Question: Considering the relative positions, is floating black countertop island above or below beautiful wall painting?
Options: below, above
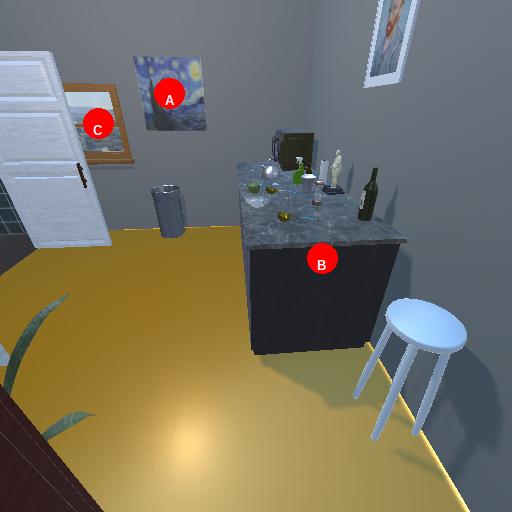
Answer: below